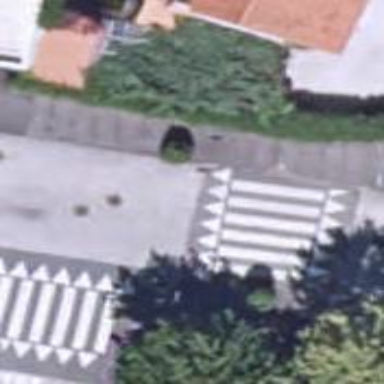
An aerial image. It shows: Marked zebra crossing with traffic calming table.